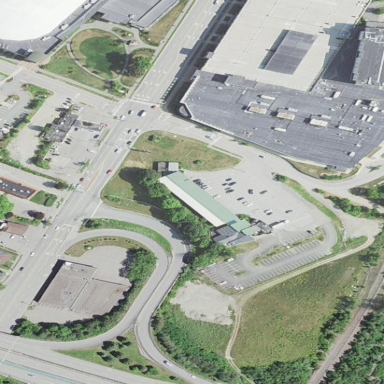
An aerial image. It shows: Casino.